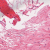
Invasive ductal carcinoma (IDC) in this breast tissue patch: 0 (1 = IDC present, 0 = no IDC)